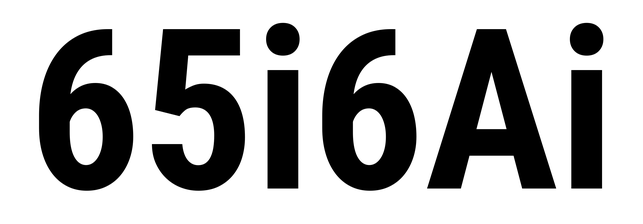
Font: Roboto_Condensed_Bold